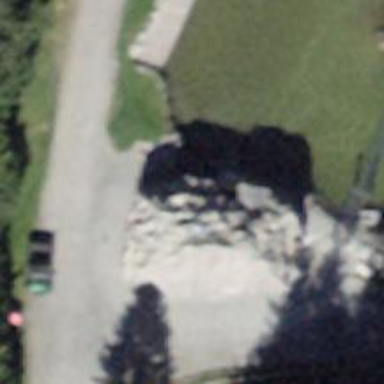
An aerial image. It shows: Sports centre with outdoor rock climbing installation designed for children.